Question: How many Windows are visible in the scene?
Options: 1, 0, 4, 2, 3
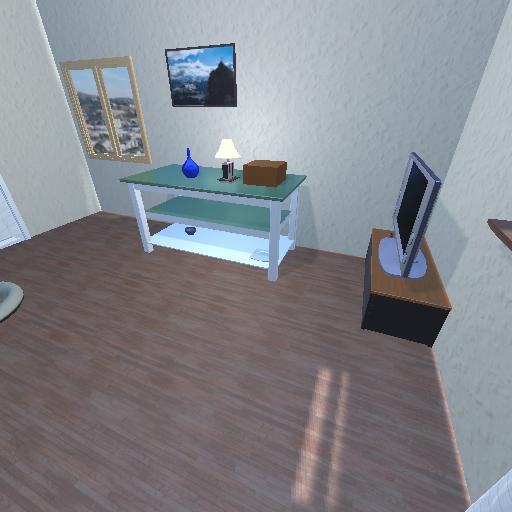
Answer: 1